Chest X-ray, AP view. Patient: 51 years old, sex F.
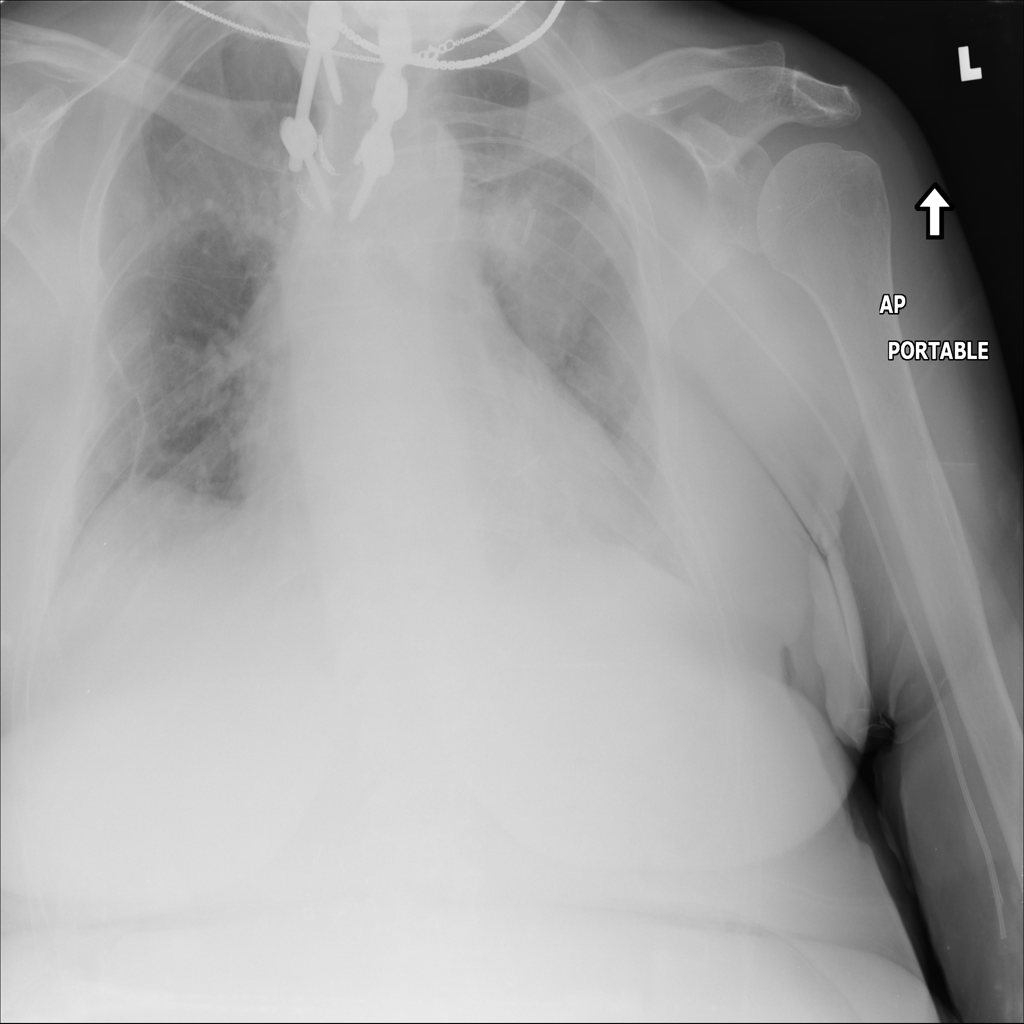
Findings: Mass